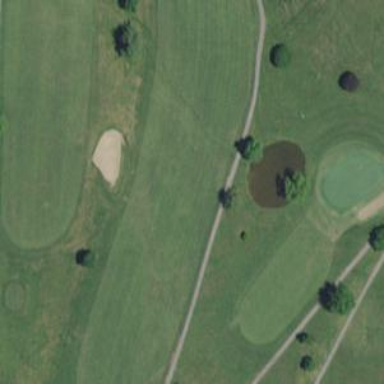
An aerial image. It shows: Grassy area designated as golf fairway.